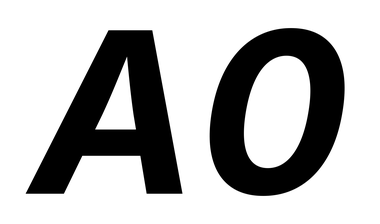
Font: Inter-Italic_Bold_Italic